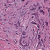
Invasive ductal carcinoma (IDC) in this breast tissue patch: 1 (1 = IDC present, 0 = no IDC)